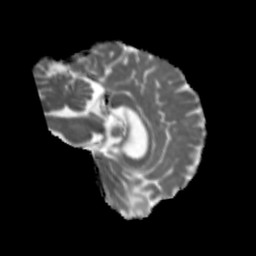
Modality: MD
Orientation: sagittal
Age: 44
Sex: female
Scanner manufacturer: siemens
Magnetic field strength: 3 T
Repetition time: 5.47 s
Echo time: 0.0854 s